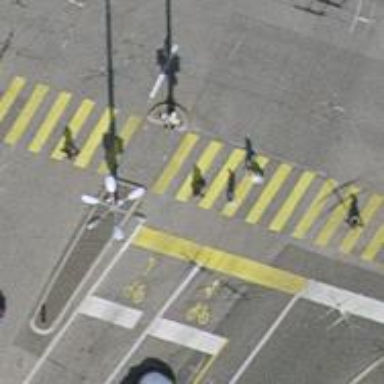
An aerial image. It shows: Road crossing with traffic signals and central island.